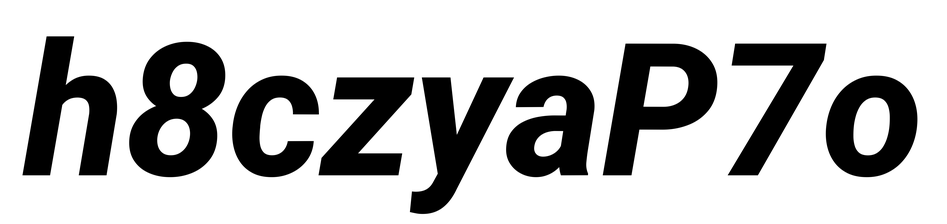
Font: Roboto-Italic_ExtraBold_Italic